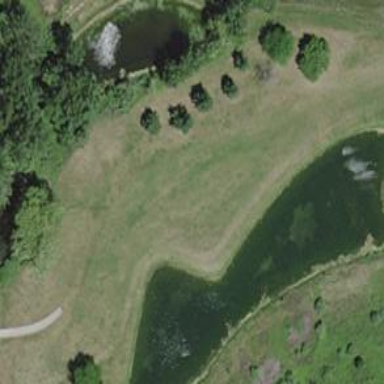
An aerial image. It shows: Golf hole.